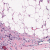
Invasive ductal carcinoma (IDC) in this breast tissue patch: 0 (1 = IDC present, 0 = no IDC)